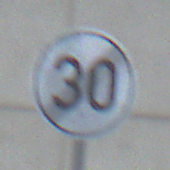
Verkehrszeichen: EndeGeschwindigkeit30
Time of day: MorningAfternoon
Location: Outdoor (Urban)
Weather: PartlyCloudy
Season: NotSpecified
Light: Natural